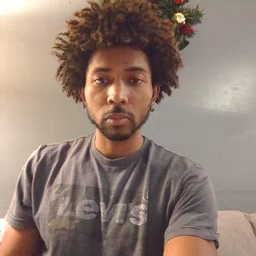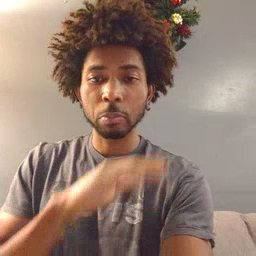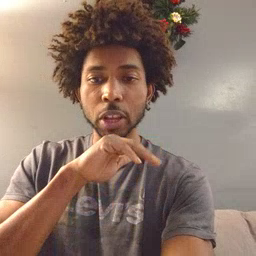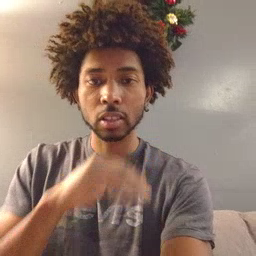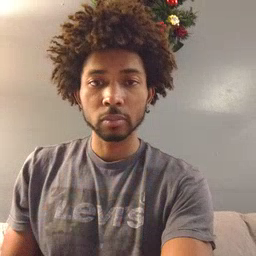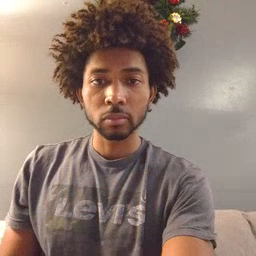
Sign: pig